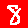
Digit: 8